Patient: sex M, age 71
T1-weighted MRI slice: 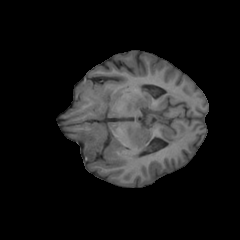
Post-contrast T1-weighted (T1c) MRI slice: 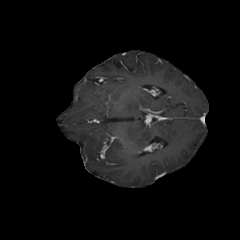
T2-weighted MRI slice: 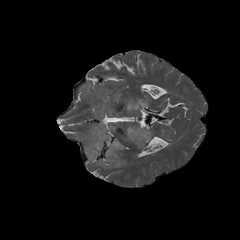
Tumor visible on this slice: yes
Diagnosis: Astrocytoma, IDH-wildtype
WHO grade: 2